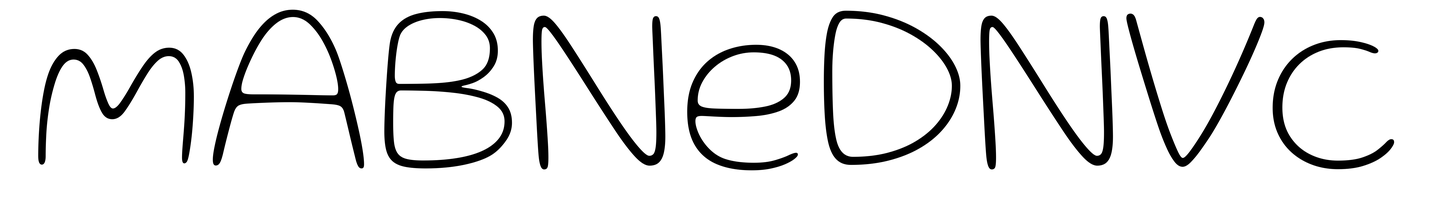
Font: Gluten_Thin